Aerial crown-view tile of a tropical tree (Barro Colorado Island, Panama), acquired 20250414:
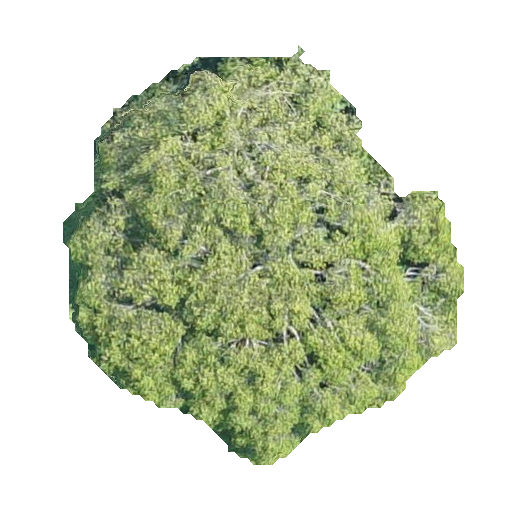
Species: Guatteria lucens
GBIF accepted scientific name: Guatteria lucens
Crown area: 167.688 m²